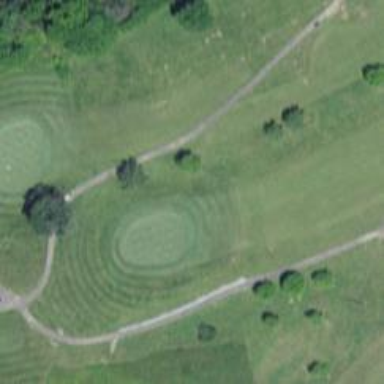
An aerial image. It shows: View of golf hole.